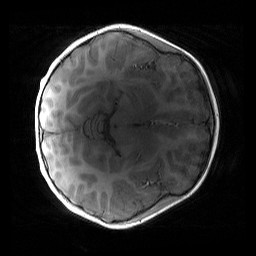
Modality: T1w
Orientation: axial
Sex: male
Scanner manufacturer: siemens
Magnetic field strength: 3 T
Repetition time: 1.9 s
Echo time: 0.00243 s